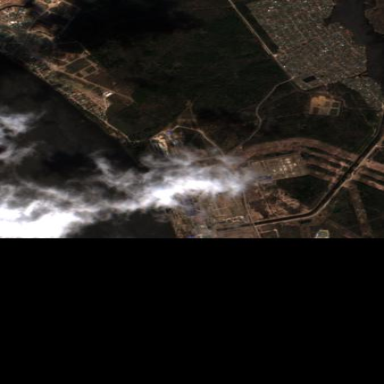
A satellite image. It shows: Industrial area with power plant.